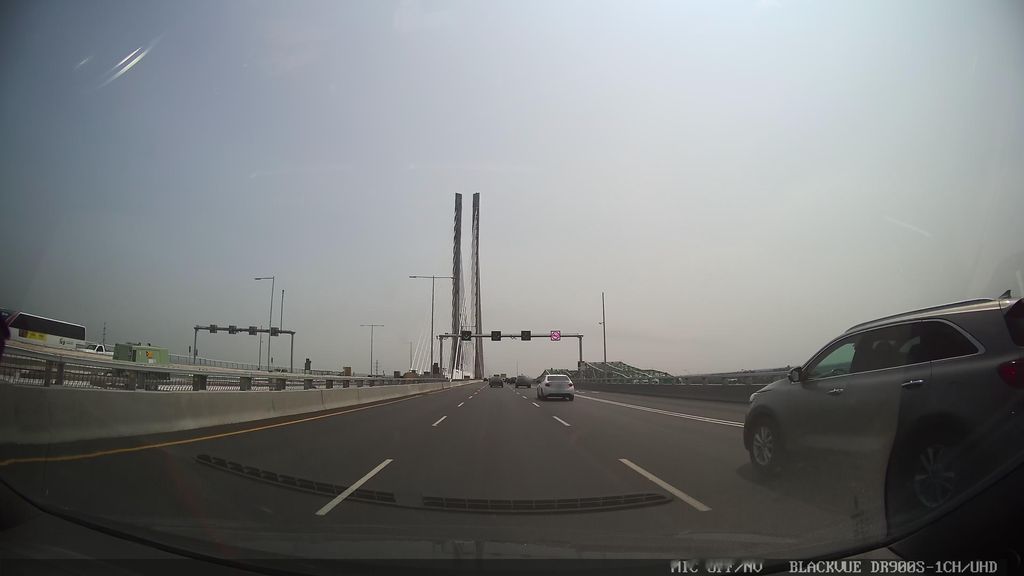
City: montreal